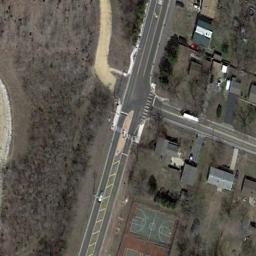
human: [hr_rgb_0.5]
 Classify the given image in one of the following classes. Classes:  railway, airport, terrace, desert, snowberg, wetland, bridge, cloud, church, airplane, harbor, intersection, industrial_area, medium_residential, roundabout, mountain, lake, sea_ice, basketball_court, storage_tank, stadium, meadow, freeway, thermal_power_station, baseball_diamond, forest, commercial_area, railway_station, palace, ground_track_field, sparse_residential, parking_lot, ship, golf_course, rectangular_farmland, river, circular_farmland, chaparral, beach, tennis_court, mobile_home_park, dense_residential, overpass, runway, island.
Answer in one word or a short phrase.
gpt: basketball_court